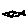
Label: fish